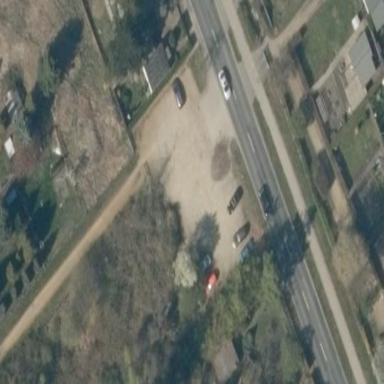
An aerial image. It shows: Parking area with compacted surface.